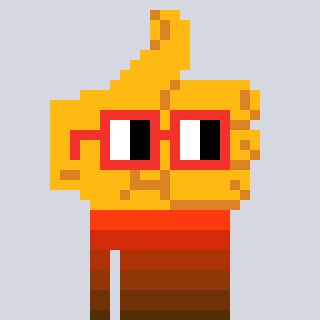
a pixel art character with square red glasses, a thumbsup-shaped head and a peachy-colored body on a cool background